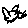
Label: bird